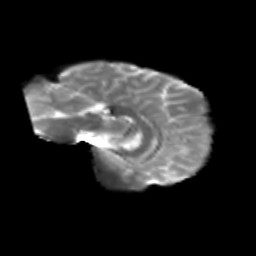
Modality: T2w
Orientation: sagittal
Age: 27
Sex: female
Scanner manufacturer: siemens
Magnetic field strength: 3 T
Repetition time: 1.8 s
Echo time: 0.07 s